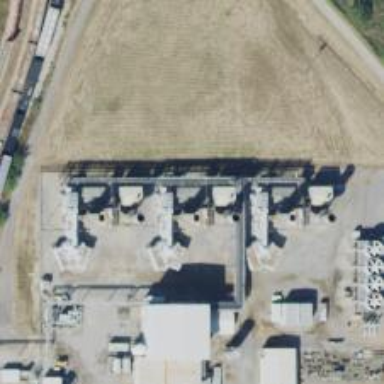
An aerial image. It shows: Gas turbine power generator.